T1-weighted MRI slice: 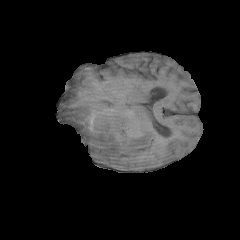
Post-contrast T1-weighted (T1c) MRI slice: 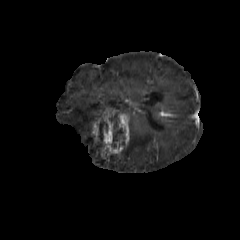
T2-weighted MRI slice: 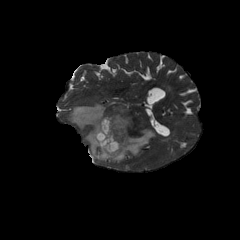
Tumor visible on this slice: yes